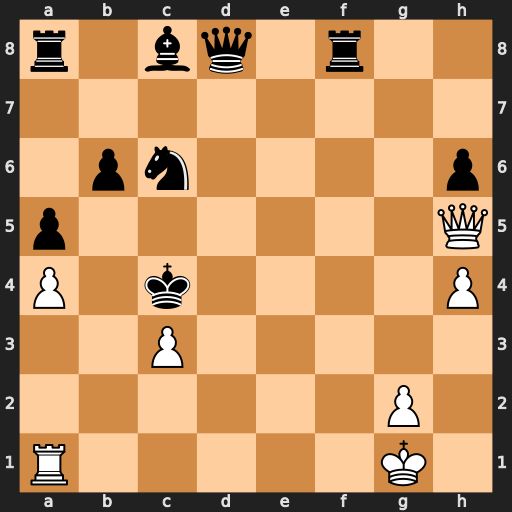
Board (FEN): r1bq1r2/8/1pn4p/p6Q/P1k4P/2P5/6P1/R5K1
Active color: w
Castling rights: -
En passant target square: -
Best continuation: Qb5+ Kxc3 Qxc6+ Kd4 Rd1+